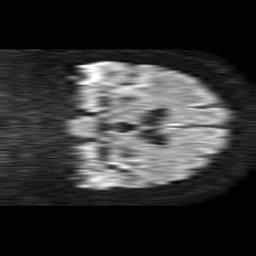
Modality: TRACE
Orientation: coronal
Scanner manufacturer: philips
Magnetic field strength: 1.5 T
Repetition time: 4.6 s
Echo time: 0.08631 s